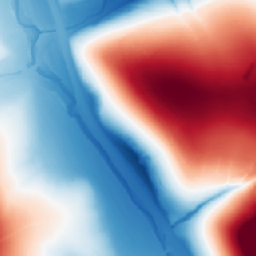
Category: classical
Decomposition family: gaussian
Decomposition parameters: sigma: 100
Upsampling method: nearest
Upsampling parameters: scale: 8
Upsampling scale: 8